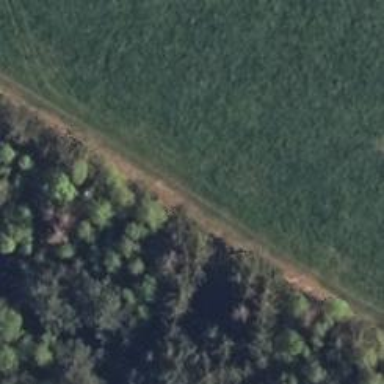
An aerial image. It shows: Grass track with grade 5 tracktype.